Question: I have a WinForm DataGridView as follows where I need to delete rows which having a specific value in a column

In this case I'm using a textfield to type Code and after clicking "Delete" all the rows which having under column value. I have no clue where to start.
'''
private void deleteClick(object sender, EventArgs e)
{
String code = txtCode.Text;
// CODE HERE
}
'''
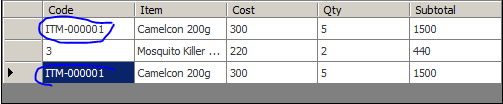
Answer: It's been a long while since I did anything with Windows Forms (oh, the good ol' days), so excuse me if this is a little off, but you should be able to accomplish this with something like...
'''
for(int v = 0; v < dataGrid1.Rows.Count; v++)
{
if(string.Equals(dataGrid1[0, v].Value as string, "ITM-000001"))
{
dataGrid1.Rows.RemoveAt(v);
v--; // this just got messy. But you see my point.
}
}
'''